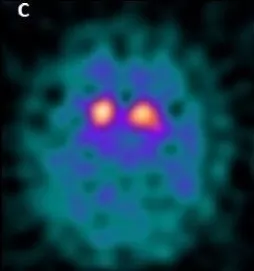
(C) Single Photon Emission Computerized Tomography of the Dopamine Transporter (DAT) with 123I-ioflupane showing a significant low uptake of DAT, mostly in the right striatum.
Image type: radiology (pet)